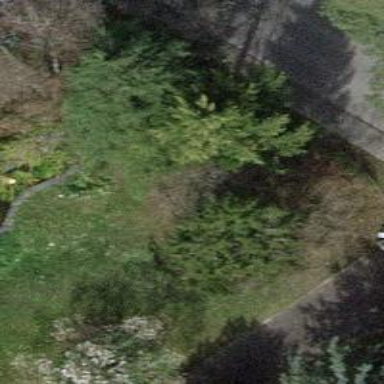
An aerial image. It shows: Evergreen needle-leaved tree.